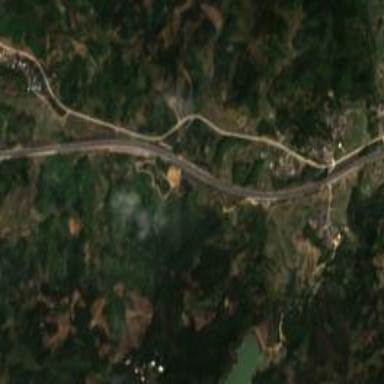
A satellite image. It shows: Trunk highway.